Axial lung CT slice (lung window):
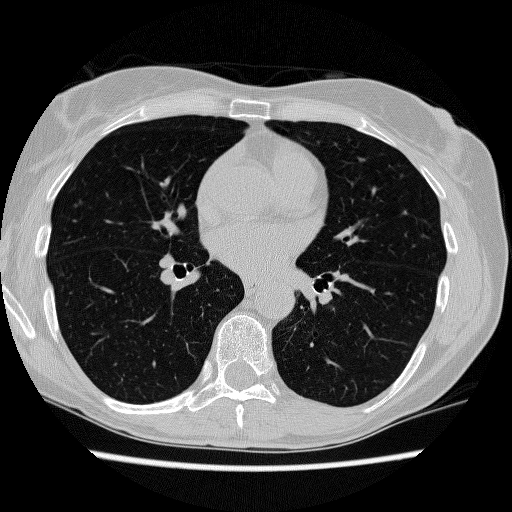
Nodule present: no